Question: i am building a shopping app. Somewhere in the app i need to show the user's shopping cart and let him edit it.
I have but ...

'''
<html xmlns="http://www.w3.org/1999/xhtml" ng-app>
<head>
<title>Your Shopping Cart</title>
</head>
<body ng-controller="CartController">
<h1>Your Order</h1>
<div ng-repeat="item in items">
<span>{{item.title}}</span>
<input ng-model="item.quantity" />
<span>{{item.price | currency}}</span>
<span>{{item.price * item.quantity | currency}}</span>
<button ng-click="remove($index)">Remove</button>
</div>
<script src="js/angular.min.js"></script>
<script>
function CartController($scope) {
$scope.items = [
{title:'Srimad Bhagwat', quantity:8, price:3.95},
{title:'rupa chintamani', quantity:17, price:12.95},
{title:'ram charit manas', quantity:5, price:6.95}
];
};
$scope.remove = function (index) {
$scope.items.splice(index, 1);
}
</script>
'''
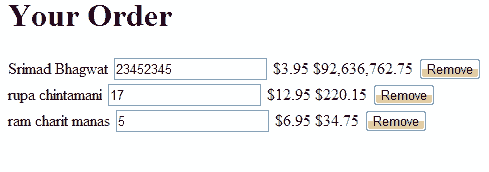
Answer: Move your $scope.remove inside the CartController's { }